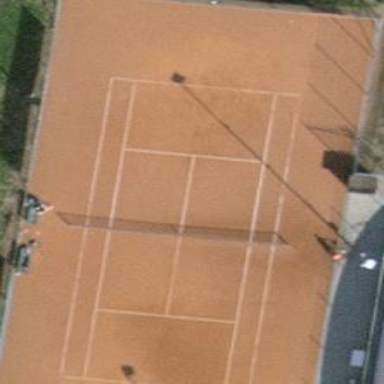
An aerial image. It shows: Tennis court on pitch.